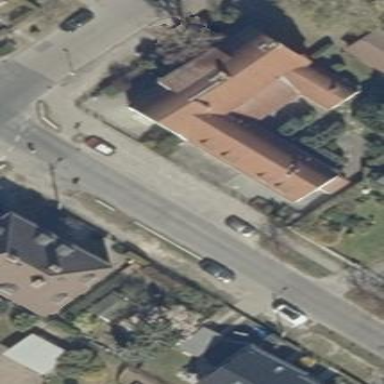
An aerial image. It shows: Parking area with cobblestone surface.